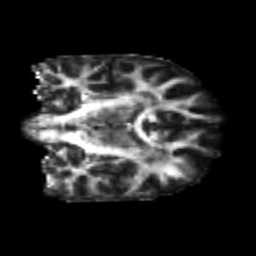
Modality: FA
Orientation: coronal
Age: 20
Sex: male
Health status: healthy
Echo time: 0.074 s